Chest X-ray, PA view. Patient: 58 years old, sex F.
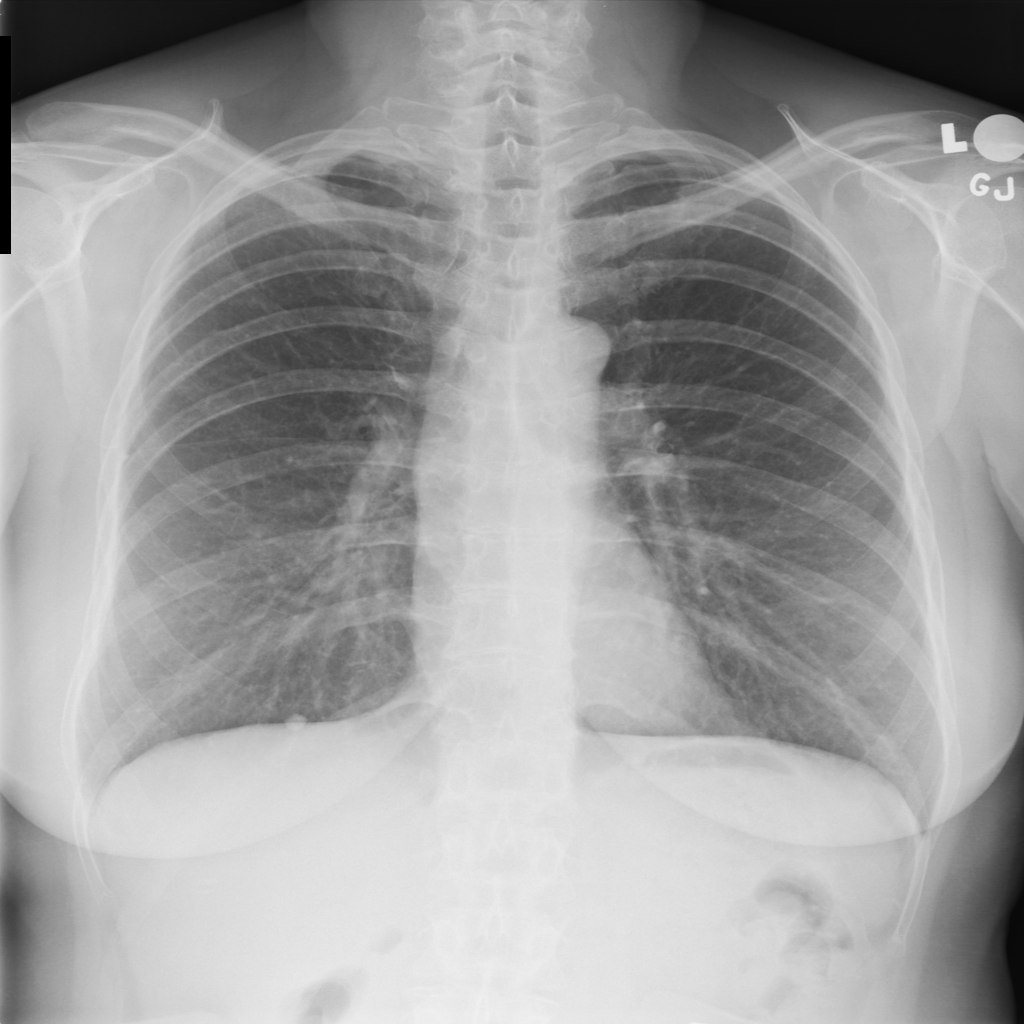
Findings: No Finding